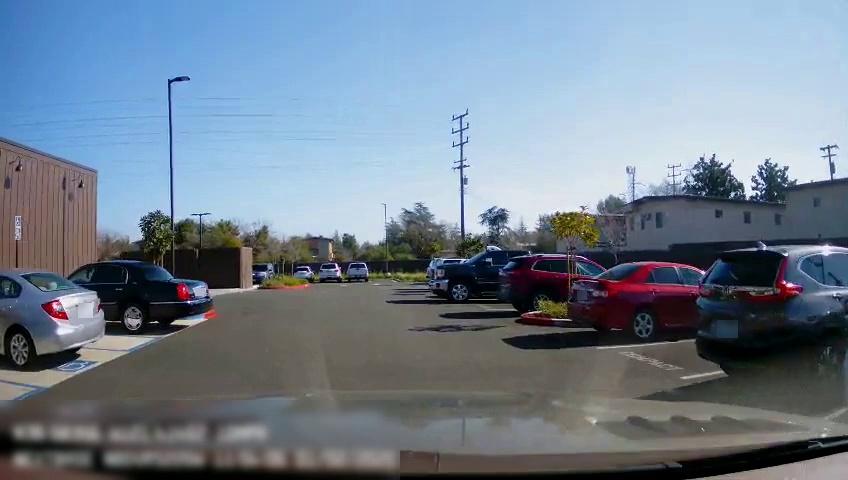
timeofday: Day
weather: Sunny
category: Drivable Space
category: Vehicles | Car
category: Vehicles | Car
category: Vehicles | SUV
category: Vehicles | Car
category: Vehicles | SUV
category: Vehicles | Truck
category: Vehicles | SUV
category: Vehicles | Truck
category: Vehicles | SUV
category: Vehicles | Car
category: Vehicles | SUV